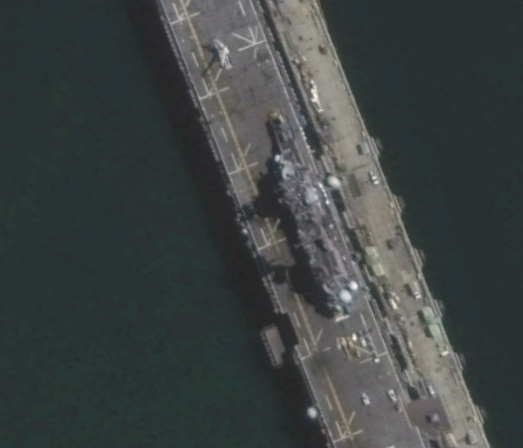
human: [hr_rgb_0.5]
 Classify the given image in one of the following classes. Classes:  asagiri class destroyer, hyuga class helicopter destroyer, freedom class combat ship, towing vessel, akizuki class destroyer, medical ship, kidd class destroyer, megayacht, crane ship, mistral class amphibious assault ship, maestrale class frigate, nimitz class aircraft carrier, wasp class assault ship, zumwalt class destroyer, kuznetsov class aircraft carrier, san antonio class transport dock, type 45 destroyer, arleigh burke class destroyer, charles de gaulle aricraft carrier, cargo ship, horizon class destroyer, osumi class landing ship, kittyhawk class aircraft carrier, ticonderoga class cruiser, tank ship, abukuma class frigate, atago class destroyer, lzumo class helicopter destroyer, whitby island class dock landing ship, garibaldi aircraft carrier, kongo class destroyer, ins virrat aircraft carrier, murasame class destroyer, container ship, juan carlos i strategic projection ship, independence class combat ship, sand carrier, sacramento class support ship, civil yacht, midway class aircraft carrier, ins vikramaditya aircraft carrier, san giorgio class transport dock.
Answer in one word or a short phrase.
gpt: Wasp class assault ship